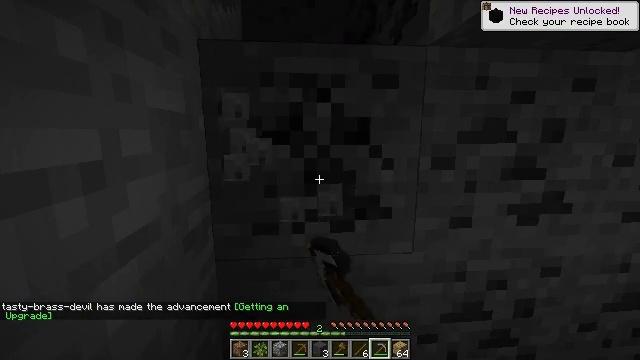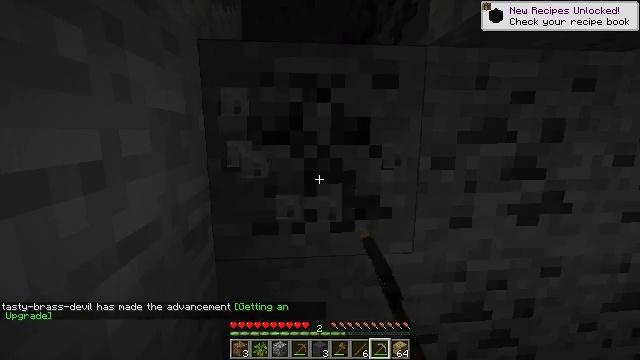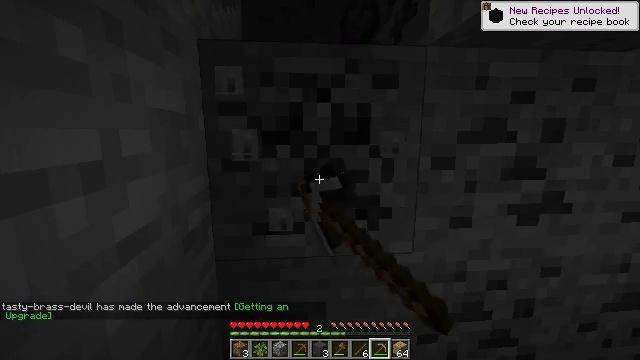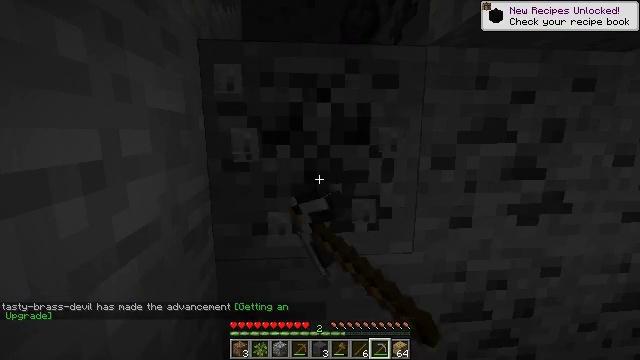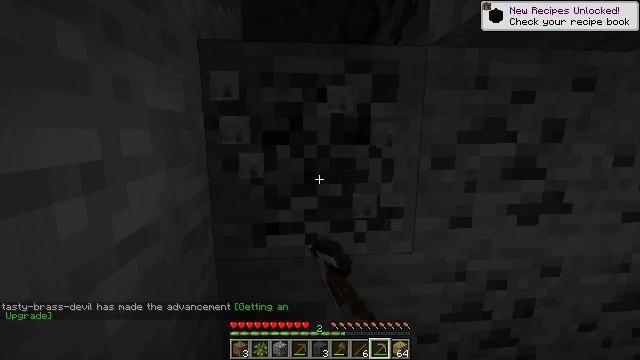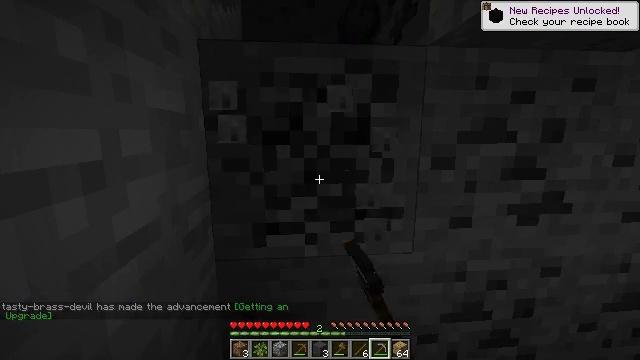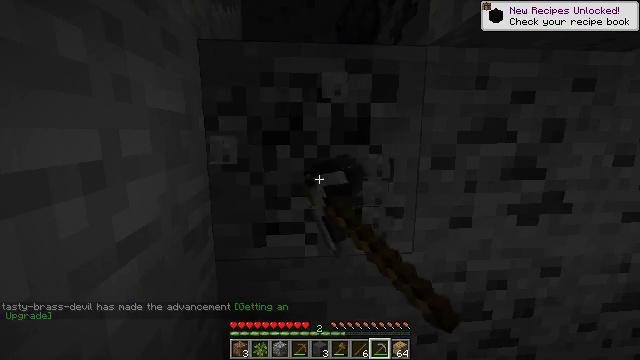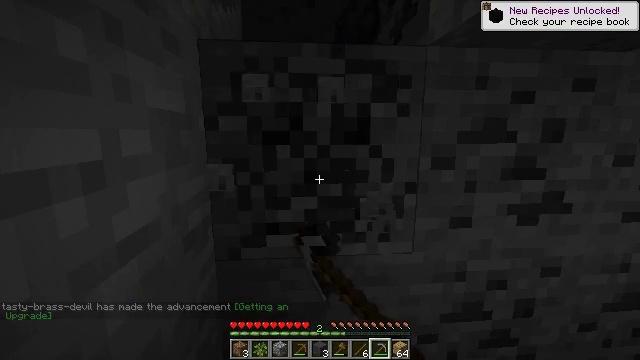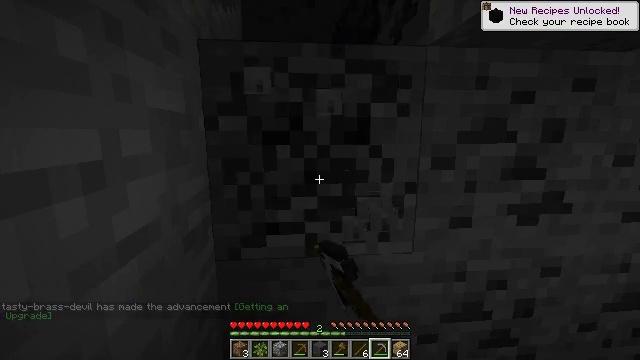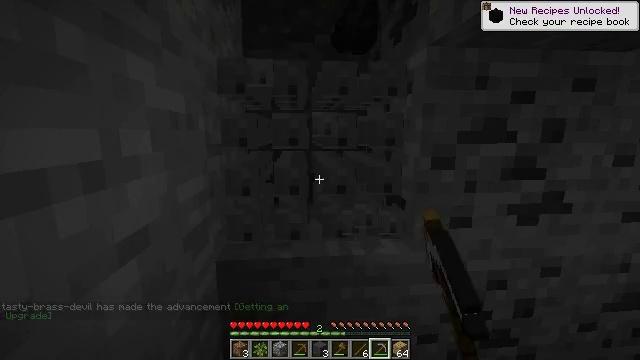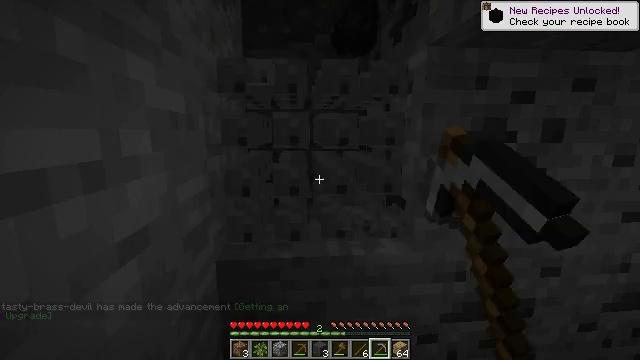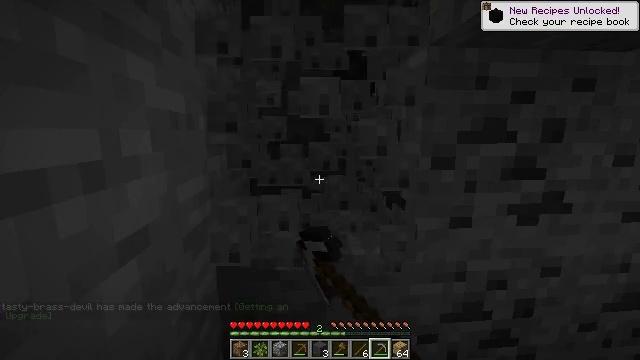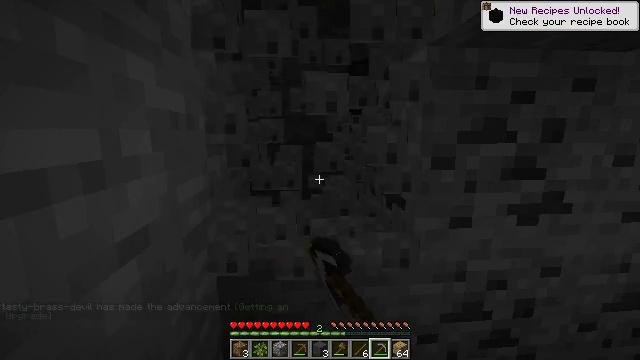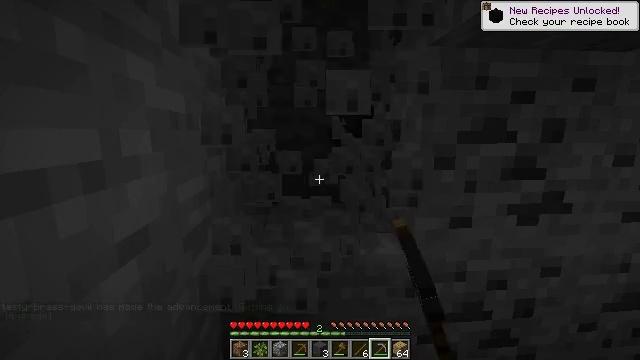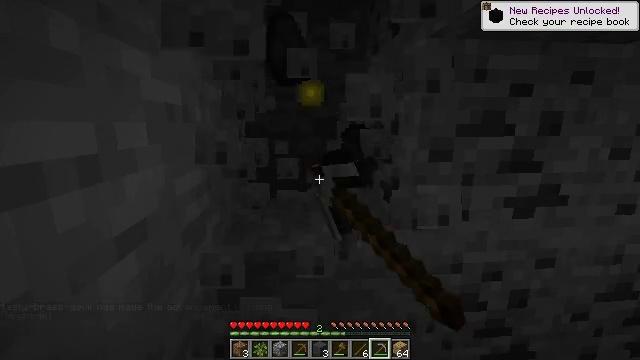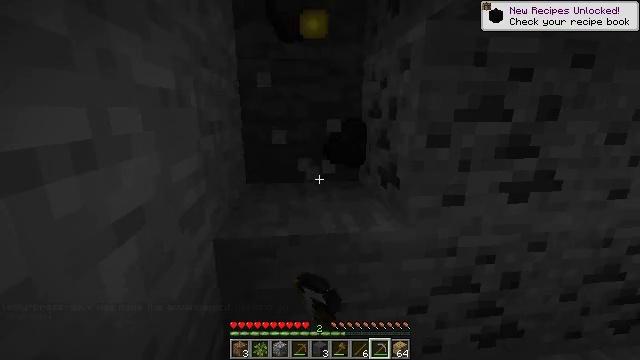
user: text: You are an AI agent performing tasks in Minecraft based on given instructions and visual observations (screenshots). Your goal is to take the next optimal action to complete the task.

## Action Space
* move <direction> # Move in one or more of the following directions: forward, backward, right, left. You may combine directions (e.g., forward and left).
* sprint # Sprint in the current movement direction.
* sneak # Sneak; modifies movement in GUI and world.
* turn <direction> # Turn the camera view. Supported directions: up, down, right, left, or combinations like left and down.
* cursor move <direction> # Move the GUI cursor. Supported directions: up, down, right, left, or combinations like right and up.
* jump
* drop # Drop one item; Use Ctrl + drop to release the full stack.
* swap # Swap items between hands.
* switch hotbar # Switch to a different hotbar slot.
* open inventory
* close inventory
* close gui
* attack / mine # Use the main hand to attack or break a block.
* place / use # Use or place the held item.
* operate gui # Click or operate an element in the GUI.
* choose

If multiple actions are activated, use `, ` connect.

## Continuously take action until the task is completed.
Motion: motion action
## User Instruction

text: Extract coal from the ore block.
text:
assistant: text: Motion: attack / mine
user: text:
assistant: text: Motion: attack / mine
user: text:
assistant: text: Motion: attack / mine
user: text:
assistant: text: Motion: attack / mine
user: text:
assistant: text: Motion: attack / mine
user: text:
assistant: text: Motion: attack / mine
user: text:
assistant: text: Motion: attack / mine
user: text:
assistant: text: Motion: attack / mine
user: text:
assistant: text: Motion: attack / mine
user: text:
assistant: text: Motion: attack / mine
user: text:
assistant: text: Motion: attack / mine
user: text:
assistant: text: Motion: attack / mine
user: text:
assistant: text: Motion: attack / mine
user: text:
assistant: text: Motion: turn down, attack / mine
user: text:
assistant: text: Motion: turn down, attack / mine
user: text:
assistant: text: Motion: turn right and down, attack / mine
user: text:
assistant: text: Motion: turn right and down, attack / mine
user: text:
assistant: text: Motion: turn down, attack / mine
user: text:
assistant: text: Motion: turn down, attack / mine
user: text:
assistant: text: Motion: attack / mine
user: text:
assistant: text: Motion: attack / mine
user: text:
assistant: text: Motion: attack / mine
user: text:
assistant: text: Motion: attack / mine
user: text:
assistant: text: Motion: attack / mine
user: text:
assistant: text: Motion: attack / mine
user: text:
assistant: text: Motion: turn right, attack / mine
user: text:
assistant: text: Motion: turn right and up, attack / mine
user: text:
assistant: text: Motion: turn right and up, attack / mine
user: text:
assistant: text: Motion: turn right and up, attack / mine
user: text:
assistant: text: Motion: turn up, attack / mine